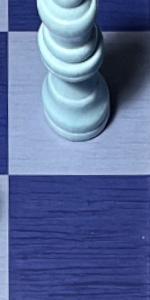
Label: Empty